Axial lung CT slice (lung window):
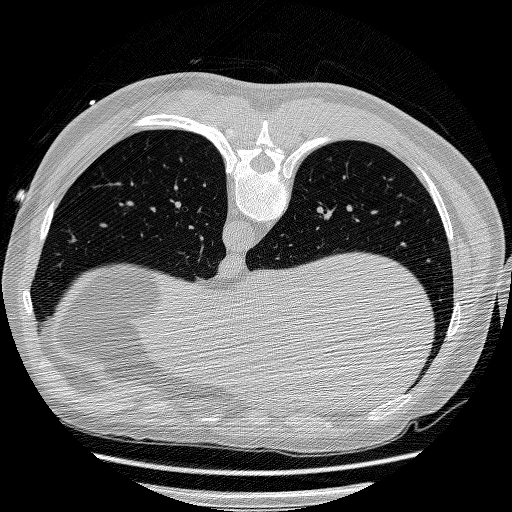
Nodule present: no